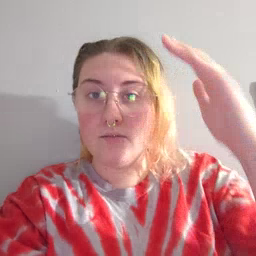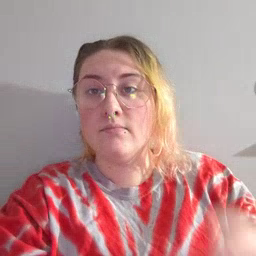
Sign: hesheit